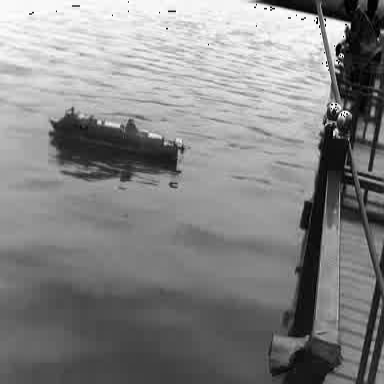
There is a container_ship in the infrared image.